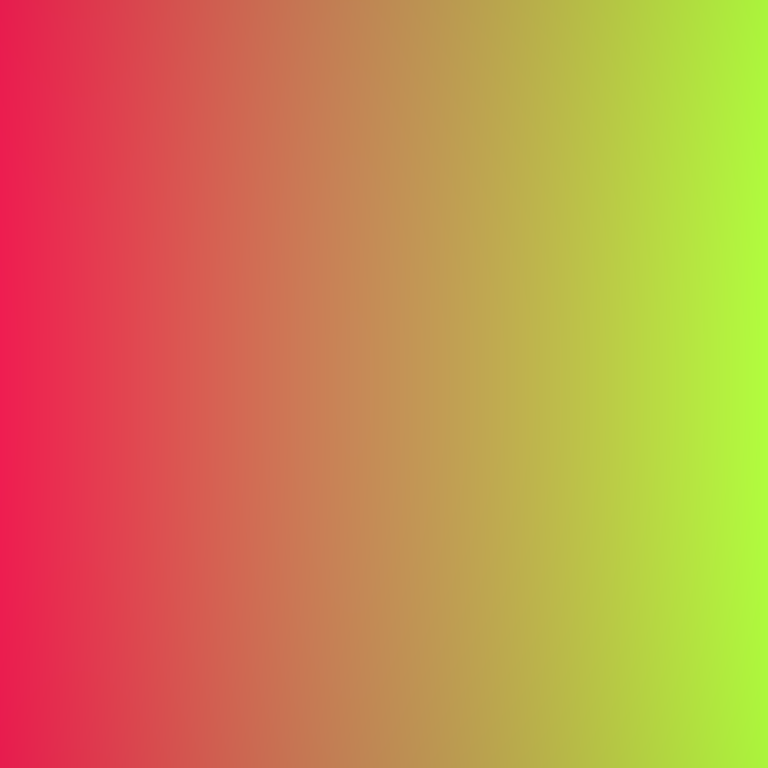
Abstract light effect, smooth gradient from vibrant red to bright green, energetic atmosphere, soft blend, no room, no furniture, no objects.